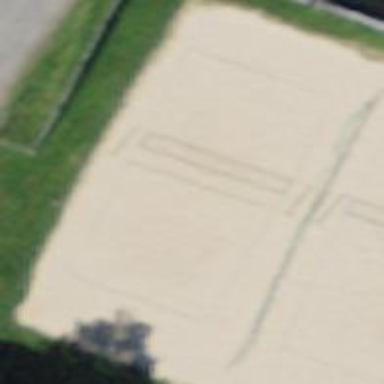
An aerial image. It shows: Pitch used for beach volleyball.